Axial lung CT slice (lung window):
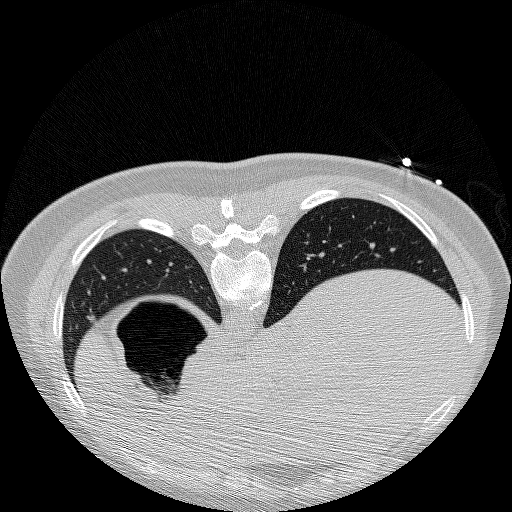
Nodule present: yes
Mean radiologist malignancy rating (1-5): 3.5